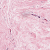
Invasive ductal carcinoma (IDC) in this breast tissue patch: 0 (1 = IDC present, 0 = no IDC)